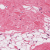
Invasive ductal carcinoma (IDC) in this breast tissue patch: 0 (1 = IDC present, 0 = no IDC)